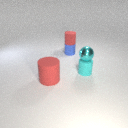
large red rubber cylinder to the left of small blue rubber cylinder